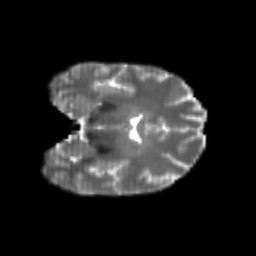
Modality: T2w
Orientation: coronal
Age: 21
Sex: female
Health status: healthy
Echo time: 0.074 s